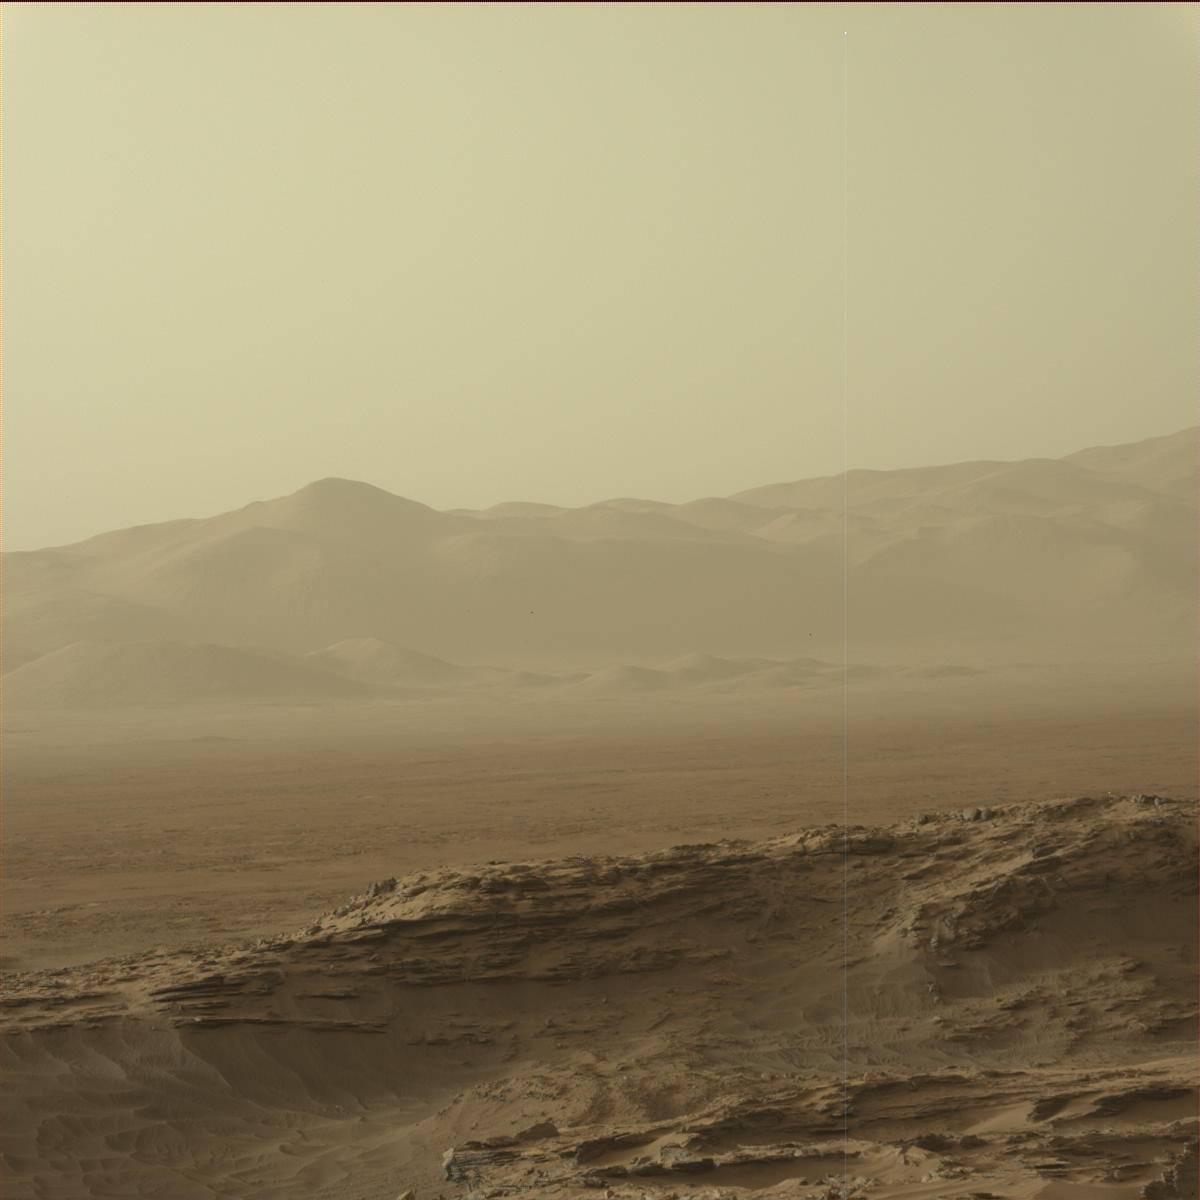
Terrain classes present: Bedrock, Ridge, Sand / Soil, Sky